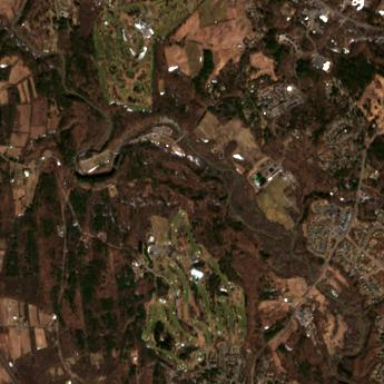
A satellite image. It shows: Golf course.